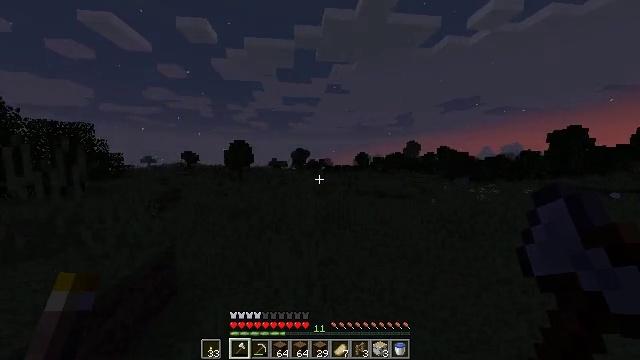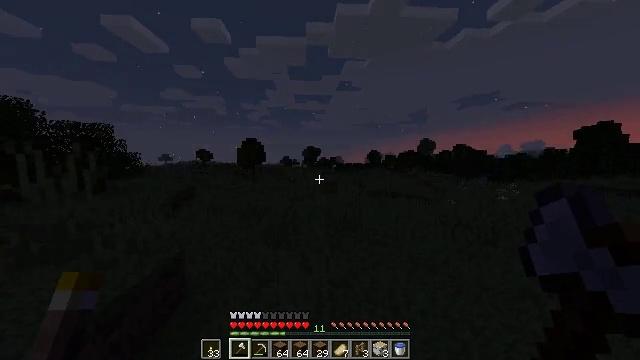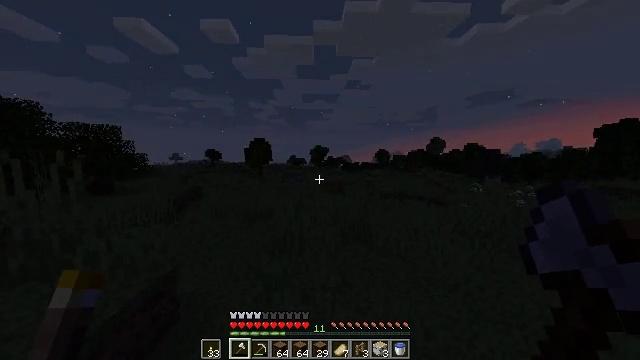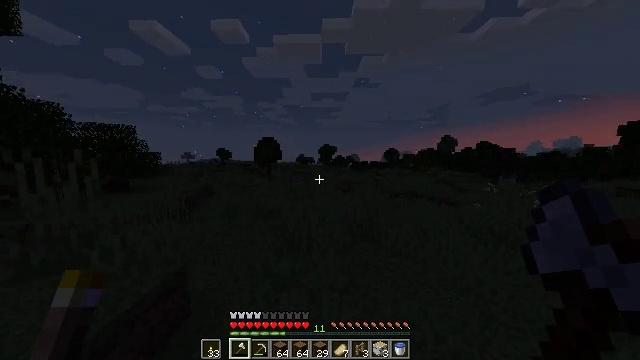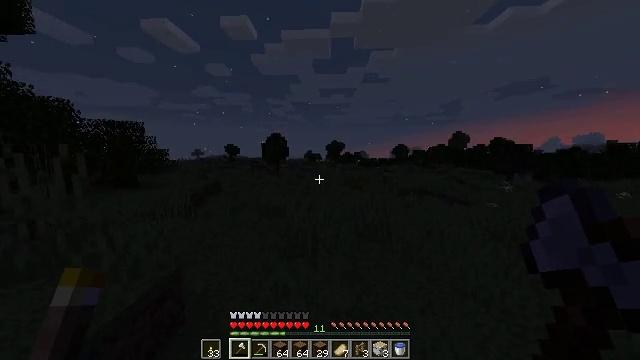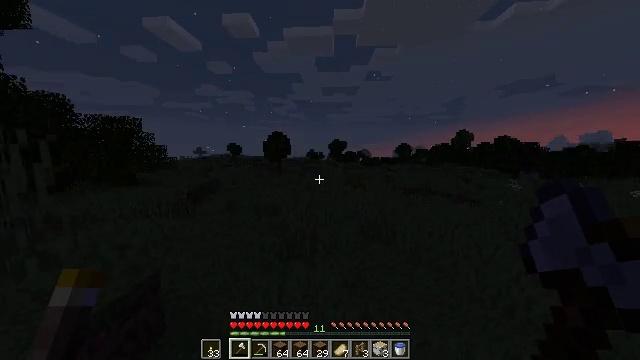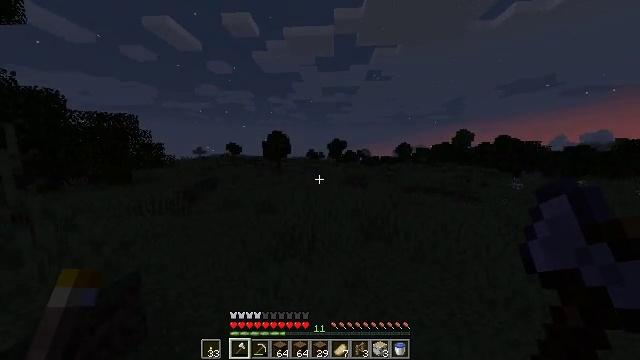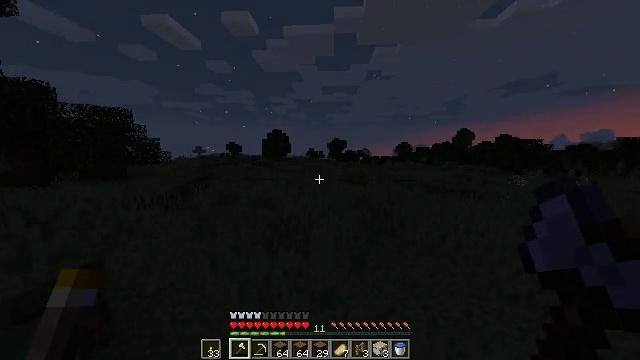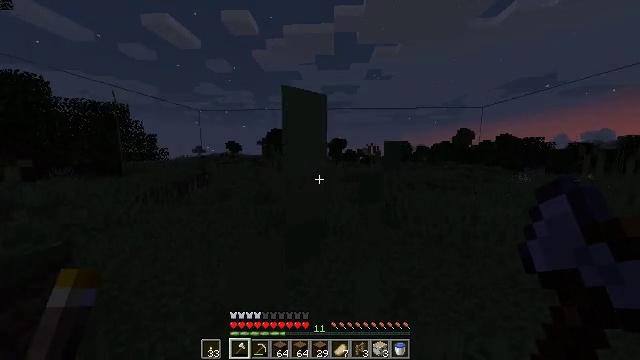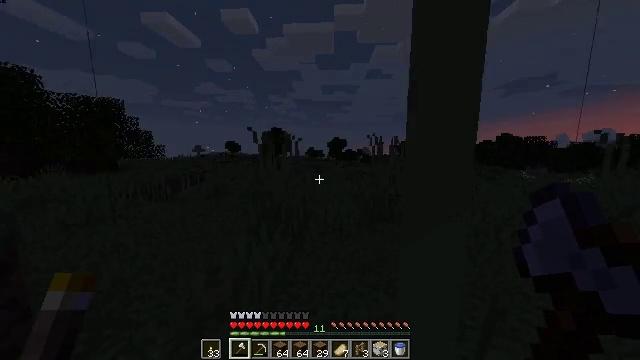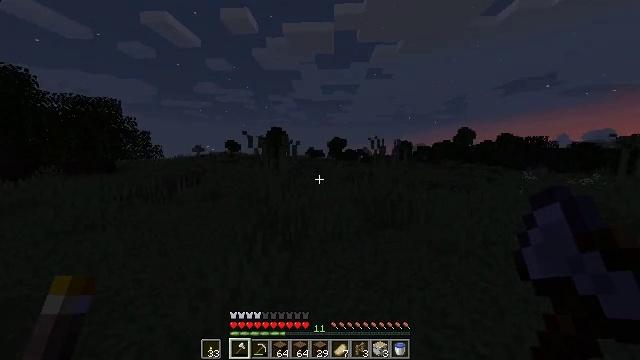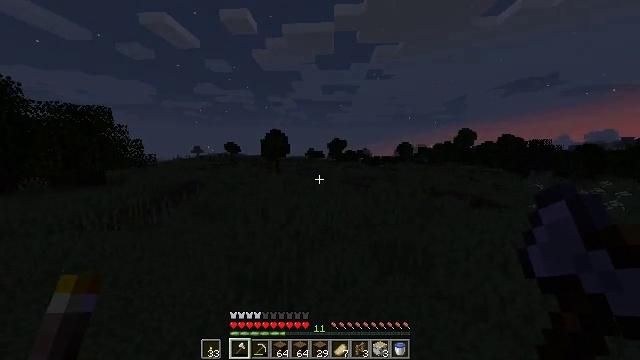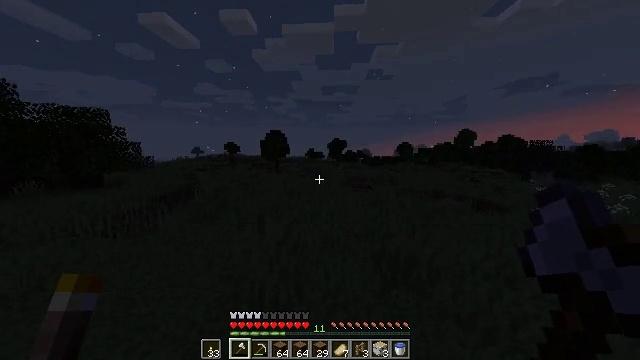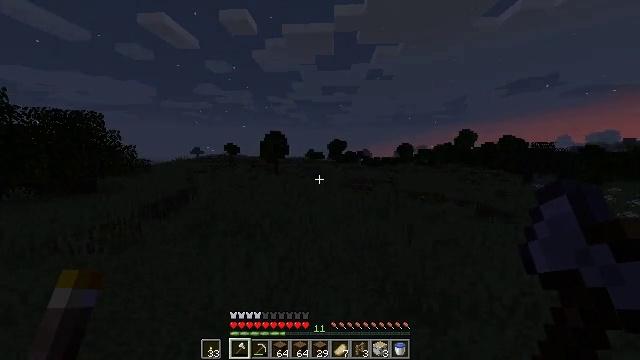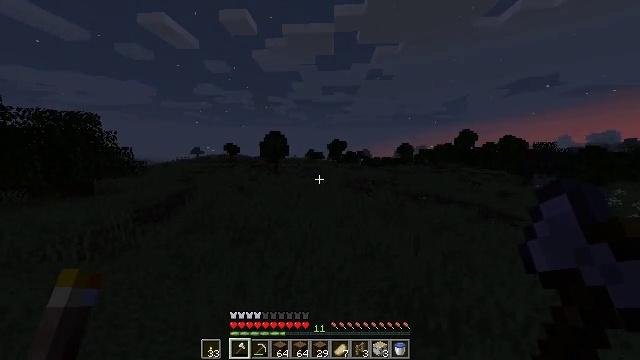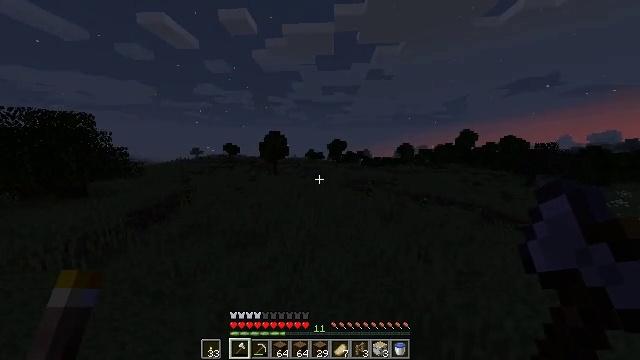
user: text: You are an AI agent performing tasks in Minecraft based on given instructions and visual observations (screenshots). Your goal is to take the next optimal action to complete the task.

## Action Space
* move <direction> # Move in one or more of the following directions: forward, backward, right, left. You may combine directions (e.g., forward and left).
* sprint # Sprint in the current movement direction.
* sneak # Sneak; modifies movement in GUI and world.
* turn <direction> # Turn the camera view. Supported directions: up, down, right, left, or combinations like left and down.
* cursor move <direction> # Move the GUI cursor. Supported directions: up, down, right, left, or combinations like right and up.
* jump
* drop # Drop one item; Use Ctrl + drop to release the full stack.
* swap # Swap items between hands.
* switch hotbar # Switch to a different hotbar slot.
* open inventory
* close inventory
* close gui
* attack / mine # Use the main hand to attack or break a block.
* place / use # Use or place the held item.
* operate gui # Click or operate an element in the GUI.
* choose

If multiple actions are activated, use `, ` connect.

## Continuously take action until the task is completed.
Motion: motion action
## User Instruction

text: Attack the white bed to collect it.
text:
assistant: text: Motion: move forward, sprint, turn left, jump
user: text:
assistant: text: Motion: move forward, sprint, turn left, jump
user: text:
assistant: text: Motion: move forward, sprint, turn left, jump
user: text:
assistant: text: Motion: move forward, sprint, turn left, jump
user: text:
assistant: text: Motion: move forward, sprint, jump
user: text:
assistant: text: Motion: move forward, sprint, jump
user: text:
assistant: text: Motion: move forward, sprint, jump
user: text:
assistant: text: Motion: move forward, sprint, jump
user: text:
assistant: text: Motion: move forward, sprint, jump
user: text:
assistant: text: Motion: move forward, sprint, jump
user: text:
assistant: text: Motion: move forward, sprint, jump
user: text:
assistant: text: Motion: move forward, sprint, jump
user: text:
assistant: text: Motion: move forward, sprint, jump
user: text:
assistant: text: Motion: move forward, sprint, jump
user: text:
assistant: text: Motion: move forward, sprint, jump
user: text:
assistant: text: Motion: move forward, sprint, jump
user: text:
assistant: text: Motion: move forward, sprint, jump
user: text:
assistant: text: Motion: move forward, sprint, jump
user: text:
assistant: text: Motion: move forward, sprint, jump
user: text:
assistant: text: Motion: move forward, sprint, jump
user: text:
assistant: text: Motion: move forward, sprint, jump
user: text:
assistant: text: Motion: move forward, sprint, jump
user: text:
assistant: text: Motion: move forward, sprint, jump
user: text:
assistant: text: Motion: move forward, sprint, jump
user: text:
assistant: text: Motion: move forward, sprint, jump
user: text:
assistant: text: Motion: move forward, sprint, jump
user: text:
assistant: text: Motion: move forward, sprint, jump
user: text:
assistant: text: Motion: move forward, sprint, jump
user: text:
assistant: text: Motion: move forward, sprint, jump
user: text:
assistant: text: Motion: move forward, sprint, jump